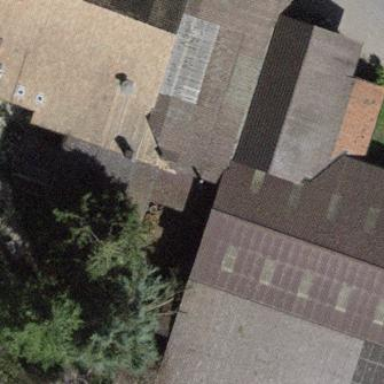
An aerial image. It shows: Farm building.